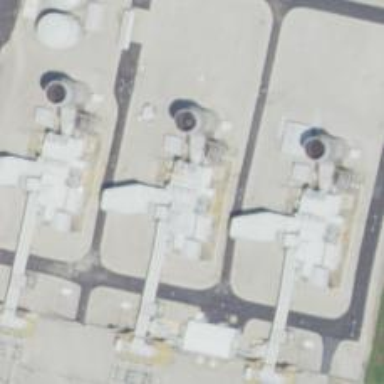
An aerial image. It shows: Gas turbine generator.